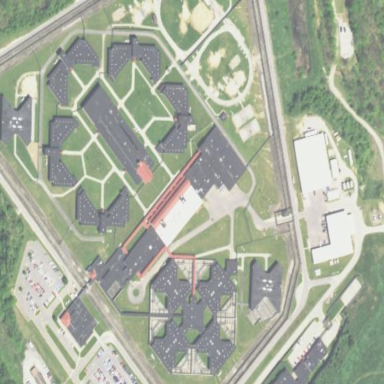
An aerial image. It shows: Prison.